Brain MRI, t1w sequence, axial 2D slice.
Patient: age 50, sex M, weight 90 kg, height 1.9 m
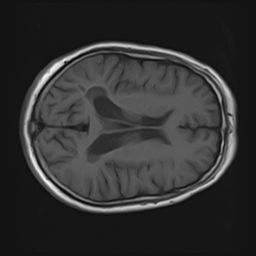